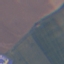
Label: AnnualCrop